I will show an image sequence of human cooking. I have annotated the images with numbered circles. Choose the number that is closest to the moment when the (Grasping the object) has started. You are a five-time world champion in this game. Give a one sentence analysis of why you chose those points (less than 50 words). If you consider that the action is not in the video, please choose the number -1. Provide your answer at the end in a json file of this format: {"points": []}
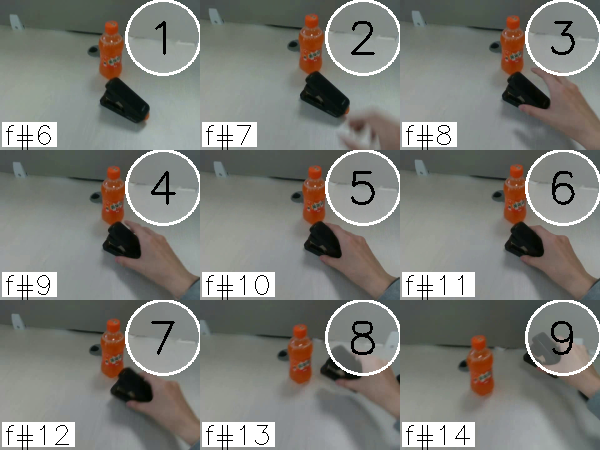
Frame 5 shows the clearest moment of hand-object contact.
{"points": [5]}